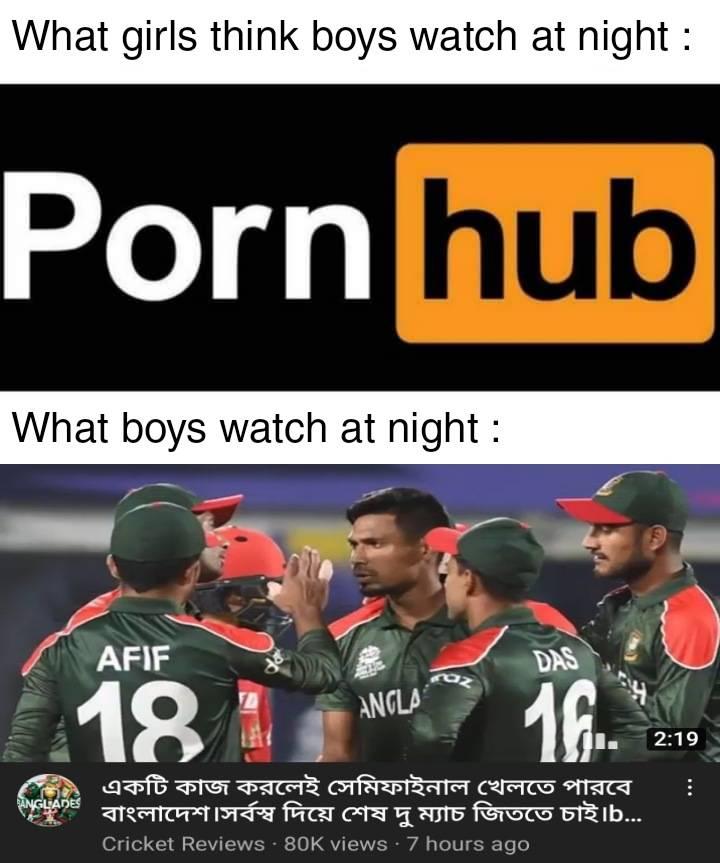
Caption: What girls think boys watch at night :   Porn hub    What boys watch at night :  একটি কাজ করলেই সেমিফাইনাল খেলতে পারবে বাংলাদেশ ।  সর্বস্ব দিয়ে শেষ দু ম্যাচ জিততে চাই
Label: non-hate